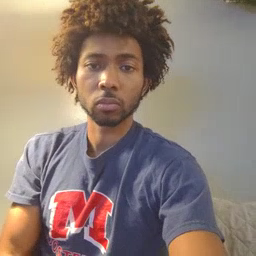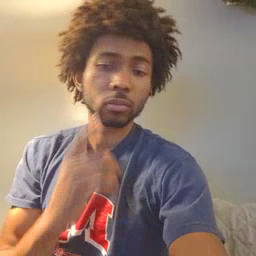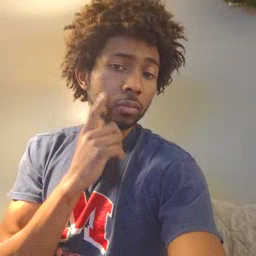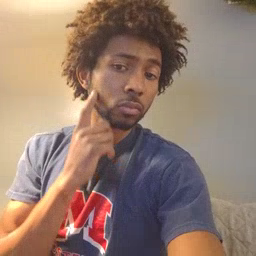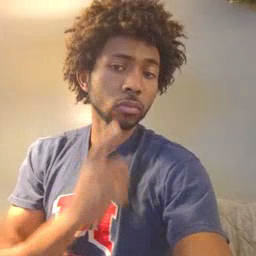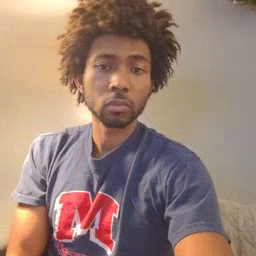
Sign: cheek